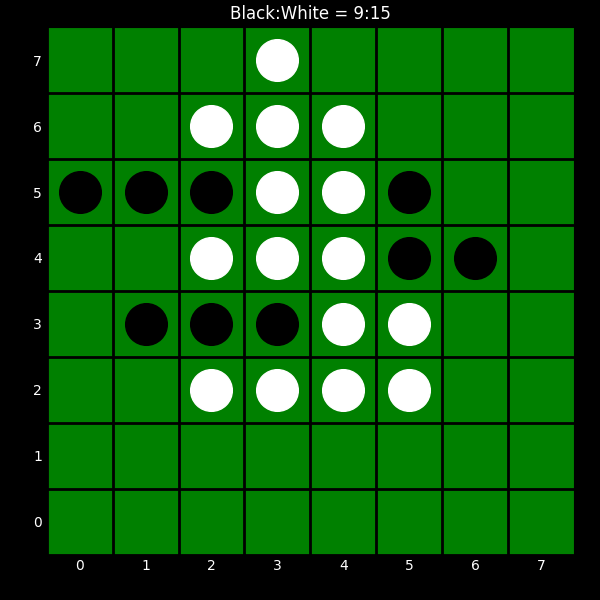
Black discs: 9
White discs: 15